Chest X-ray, AP view. Patient: 68 years old, sex F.
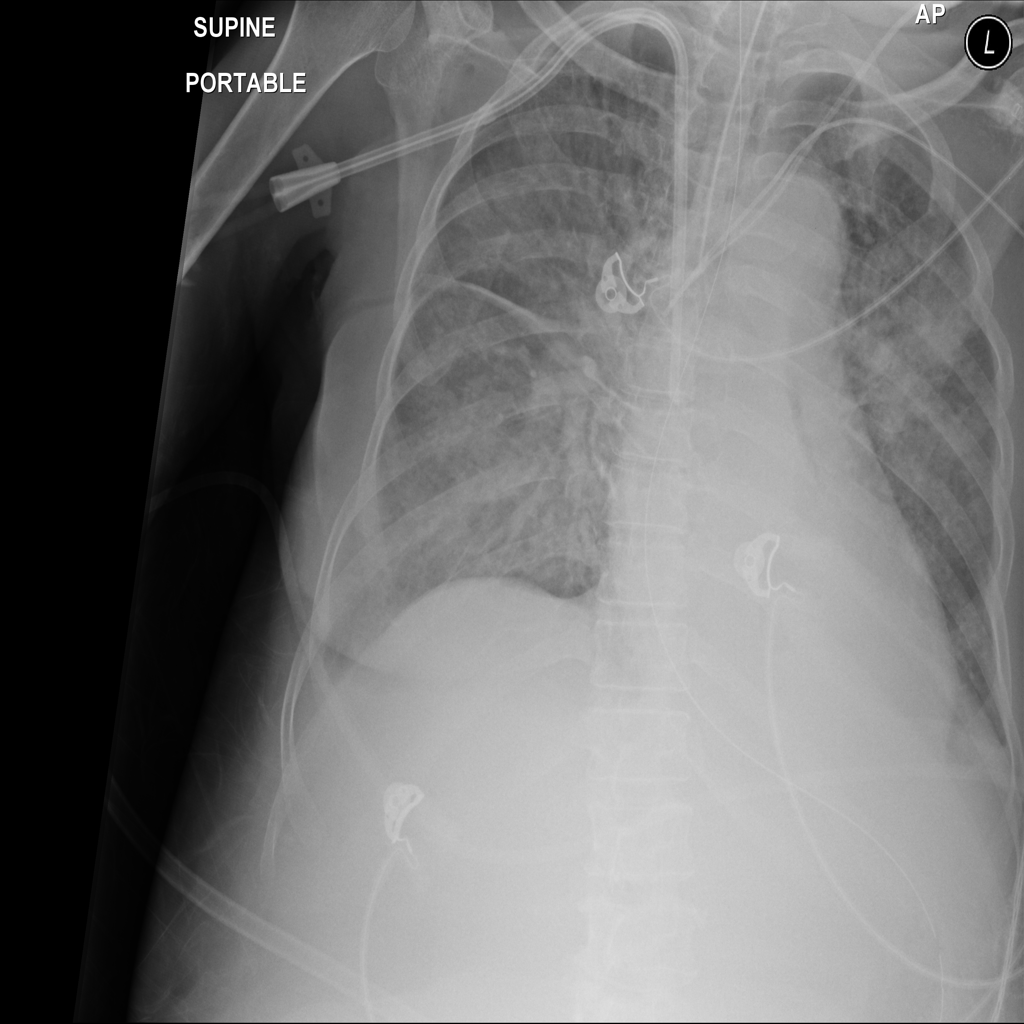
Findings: Cardiomegaly, Effusion